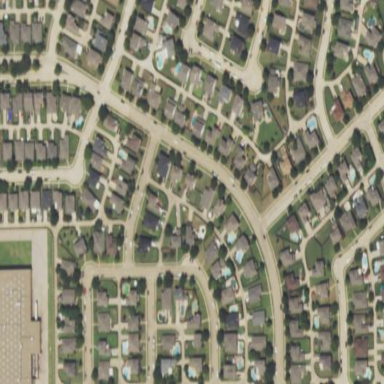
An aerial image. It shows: Residential area within neighborhood.